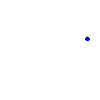
Particle: electron